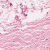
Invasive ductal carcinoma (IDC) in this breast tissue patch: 0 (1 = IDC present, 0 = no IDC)